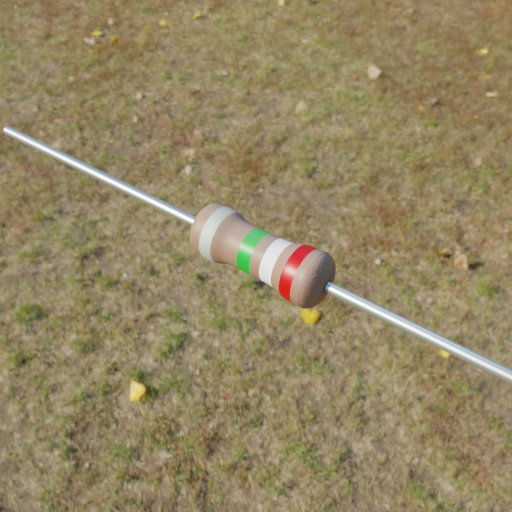
Resistor colour bands (in order): silver, green, white, red